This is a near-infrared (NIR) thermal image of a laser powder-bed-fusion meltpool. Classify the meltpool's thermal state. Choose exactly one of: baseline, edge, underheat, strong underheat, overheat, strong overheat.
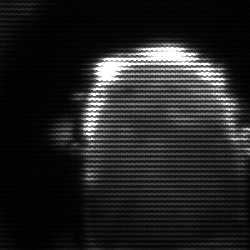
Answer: baseline